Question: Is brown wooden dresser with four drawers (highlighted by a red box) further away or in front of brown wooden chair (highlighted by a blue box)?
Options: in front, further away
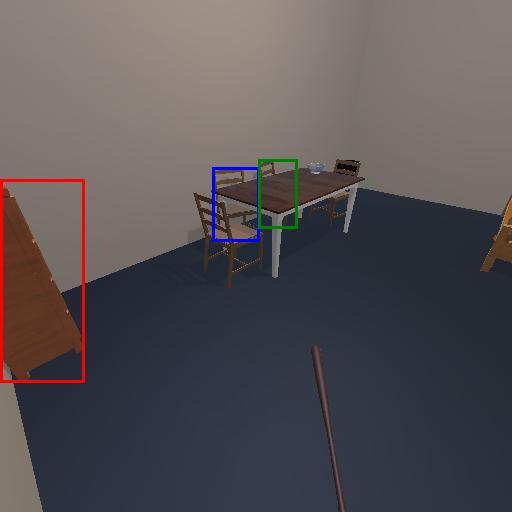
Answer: in front